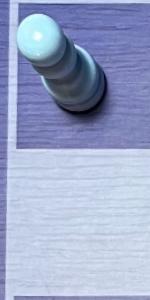
Label: Empty